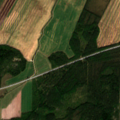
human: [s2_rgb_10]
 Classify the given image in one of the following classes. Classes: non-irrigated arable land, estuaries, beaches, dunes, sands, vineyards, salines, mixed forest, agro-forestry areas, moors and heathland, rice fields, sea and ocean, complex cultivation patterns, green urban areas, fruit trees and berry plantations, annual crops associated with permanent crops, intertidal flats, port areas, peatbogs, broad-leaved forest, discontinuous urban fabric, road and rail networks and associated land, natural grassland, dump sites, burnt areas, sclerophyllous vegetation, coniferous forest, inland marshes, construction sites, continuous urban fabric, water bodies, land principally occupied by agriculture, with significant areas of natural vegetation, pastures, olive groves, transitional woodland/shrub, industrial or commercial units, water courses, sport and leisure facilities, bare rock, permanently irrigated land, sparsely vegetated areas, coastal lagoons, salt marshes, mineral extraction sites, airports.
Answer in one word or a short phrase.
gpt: non-irrigated arable land, land principally occupied by agriculture, with significant areas of natural vegetation, coniferous forest, mixed forest, transitional woodland/shrub